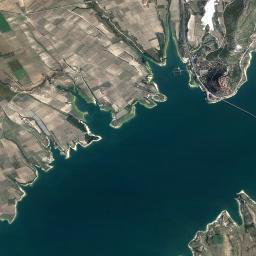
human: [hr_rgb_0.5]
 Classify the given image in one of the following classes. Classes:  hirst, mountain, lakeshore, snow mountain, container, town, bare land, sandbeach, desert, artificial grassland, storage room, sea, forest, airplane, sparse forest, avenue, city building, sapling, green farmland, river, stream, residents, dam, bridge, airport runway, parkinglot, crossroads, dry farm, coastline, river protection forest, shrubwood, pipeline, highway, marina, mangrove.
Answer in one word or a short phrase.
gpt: river